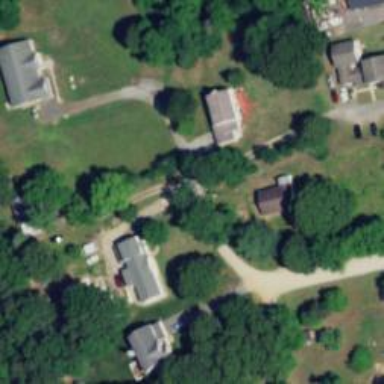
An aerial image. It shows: Driveway leading to service road.